Question: I have a list of objects. Each object has a list. What I want to do is to add these objects horizontally to a new list so that it looks like this:

At the moment I am struggling with a proper algorithm, so I wrote this little test program:
'''
public class testClass {
/**
* @param args
*/
public static void main(String[] args) {
List<Double> list1 = new ArrayList<Double>();
List<Double> list2 = new ArrayList<Double>();
List<Double> list3 = new ArrayList<Double>();
List<List<Double>> objectList = new ArrayList<List<Double>>();
//add data
list1.add(1.0);
list1.add(2.0);
list1.add(3.0);
list1.add(4.0);
list1.add(5.0);
list1.add(6.0);
list1.add(7.0);
list2.add(1.0);
list2.add(2.0);
list2.add(3.0);
list2.add(4.0);
list2.add(5.0);
list2.add(6.0);
list2.add(7.0);
list3.add(1.0);
list3.add(2.0);
list3.add(3.0);
list3.add(4.0);
list3.add(5.0);
list3.add(6.0);
list3.add(7.0);
objectList.add(list1);
objectList.add(list2);
objectList.add(list3);
double result = 0.0;
List<Double> resultList = new ArrayList<Double>();
for (int i = 0; i < objectList.size(); i++) {
for (int j = 0; j < objectList.get(i).size(); j++) {
result =+ objectList.get(i).get(j);
resultList.add(result);
}
}
System.out.println(resultList.toString());
}
}
'''
However, what I am currently getting is:
'[1.0, 2.0, 3.0, 4.0, 5.0, 6.0, 7.0, 1.0, 2.0, 3.0, 4.0, 5.0, 6.0, 7.0, 1.0, 2.0, 3.0, 4.0, 5.0, 6.0, 7.0]'
Any recommendations on how to fix that to get the desired output from the picture?
I appreciate your answer!
Changing to '+=' operator I am getting:
'[1.0, 3.0, 6.0, 10.0, 15.0, 21.0, 28.0, 29.0, 31.0, 34.0, 38.0, 43.0, 49.0, 56.0, 57.0, 59.0, 62.0, 66.0, 71.0, 77.0, 84.0]'
The list size has tripled. How to add the elements horizontally?
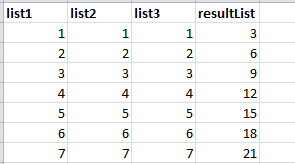
Answer: You've done a very minor mistake. There is no operator like '=+'. It is '+=' instead.
'''
result += objectList.get(i).get(j);
'''
What 'result =+ objectList.get(i).get(j);' will do is assign the positive('+') of 'objectList.get(i).get(j)' to the result.
And also, you have not added anything to 'resultList' and that is why it prints a empty list. You need to add some data into this list before printing it out.
To add them horizontally, you don't need a double 'for' loop at all. A single for loop should do.
'''
for (int j = 0; j < list1.size(); j++) { // assuming all lists are of same size
result = list1.get(j) + list2.get(j) + list3.get(j);
resultList.add(result);
}
'''
Since you've a lot of lists(38, 000 of them), you can try this approach. You need to add the result to the result set after each inner 'for' loop completes(addition of one row of elements) and not after every addition(addition of each element) and then reset the value to '0.0'. This also explains why the no. of elements in the 'resultList' tripled.
'''
double result = 0.0;
List<Double> resultList = new ArrayList<Double>();
for (int j = 0; j < objectList.get(0).size(); j++) { // assuming all lists are of same size
for (int i = 0; i < objectList.size(); i++) {
result += objectList.get(i).get(j);
}
resultList.add(result);
result = 0.0;
}
'''